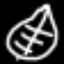
Label: leaf